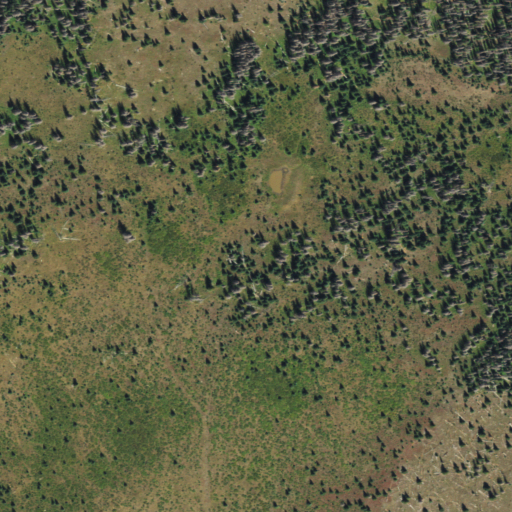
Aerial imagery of plain(s) in Colorado named Skull Park containing grassland, evergreen forest, herbaceous wetlands, and woody wetlands